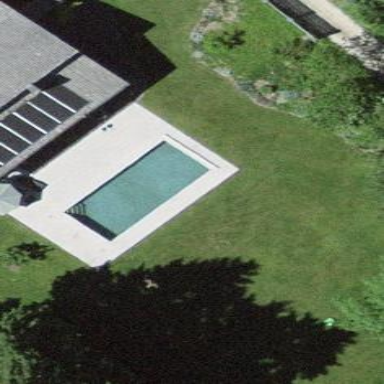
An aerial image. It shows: Swimming pool located in leisure land.